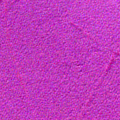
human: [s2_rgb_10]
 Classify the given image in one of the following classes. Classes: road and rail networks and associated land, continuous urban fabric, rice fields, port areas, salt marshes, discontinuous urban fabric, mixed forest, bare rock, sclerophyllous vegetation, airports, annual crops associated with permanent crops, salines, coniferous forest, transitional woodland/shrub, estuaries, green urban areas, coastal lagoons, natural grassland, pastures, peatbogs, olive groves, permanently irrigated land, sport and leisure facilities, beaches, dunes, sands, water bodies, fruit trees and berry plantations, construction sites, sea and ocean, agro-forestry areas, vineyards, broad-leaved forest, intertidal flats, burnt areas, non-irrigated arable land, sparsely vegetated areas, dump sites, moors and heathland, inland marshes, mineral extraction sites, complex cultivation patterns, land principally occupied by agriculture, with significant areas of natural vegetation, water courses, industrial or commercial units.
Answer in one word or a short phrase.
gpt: sea and ocean